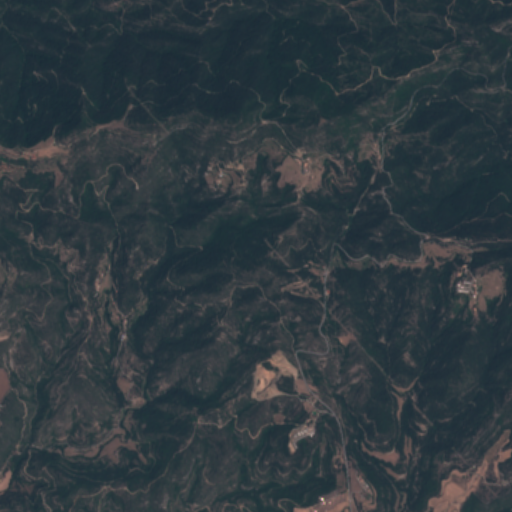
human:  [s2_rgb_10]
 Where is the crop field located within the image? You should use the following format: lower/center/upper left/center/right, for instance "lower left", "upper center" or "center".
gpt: The crop field is located in the lower left of the image.
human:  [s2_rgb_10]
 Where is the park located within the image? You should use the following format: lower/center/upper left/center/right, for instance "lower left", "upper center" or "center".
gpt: The park is located in the center of the image.
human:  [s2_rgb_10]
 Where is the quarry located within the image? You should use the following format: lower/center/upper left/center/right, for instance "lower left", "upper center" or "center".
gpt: The quarry is located in the lower center of the image.
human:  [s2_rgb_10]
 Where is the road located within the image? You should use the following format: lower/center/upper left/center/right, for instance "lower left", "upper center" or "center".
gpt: There is no road in the image.